Question: I am designing a chat application just like web whatsapp.
I have a class named as where the messages are displayed and I have another class named as where the user can enter the message whatever he or she wants to send.
Now, what my question is how to make it dynamic?
(i.e if user enters some text in the chattext input tag and hits enter then the entered text should be displayed in the chat-body class.

'''
<div class="chatbody">
<div class="chatlogs">
<div class="chatm self">
<p class="chat-message">Hi rishabh<br><time style="color: gray;float: right">10.00</time></p>
</div>
<br>
<div class="chatm friend">
<p class="chat-message">Hi nishant<br><time style="color: gray;float: right">10.00</time></p>
</div>
<br>
<div class="chatm self">
<p class="chat-message">how r u<br><time style="color: gray;float: right">10.00</time></p>
</div>
<br>
<div class="chatm friend">
<p class="chat-message">thk hain, tm sunao..?<br><time style="color: gray;float: right">10.00</time></p>
</div>
<br>
<div class="chatm self">
<p class="chat-message">Hm v thk hain<br><time style="color: gray;float: right">10.00</time></p>
</div>
<br>
<div class="chatm friend">
<p class="chat-message">Aur kya ho rha h<br><time style="color: gray;float: right">10.00</time></p>
</div>
<br>
<div class="chatm self">
<p class="chat-message">Just chiling...tm kya kr rhe??<br><time style="color: gray;float: right">10.00</time></p>
</div>
<br>
<div class="chatm friend">
<p class="chat-message">Kch v nai..baithe hun<br><time style="color: gray;float: right">10.00</time></p>
</div>
<br>
<div class="chatm self">
<p class="chat-message">Aur btao kch naya<br><time style="color: gray;float: right">10.00</time></p>
</div>
<br>
<div class="chatm friend">
<p class="chat-message">Sb wai kch naya nai<br><time style="color: gray;float: right">10.00</time></p>
</div>
<br>
<div class="chatm self">
<p class="chat-message">haha..same here<br><time style="color: gray;float: right">10.00</time></p>
</div>
<br>
<div class="chatm friend">
<p class="chat-message">haha..same here<br><time style="color: gray;float: right">10.00</time></p>
</div>
<br>
<div class="chatm self">
<p class="chat-message">I cannot even imagine where I would be today were it not for that handful of friends who have given me a heart full of joy. Let's face it, friends make life a lot more fun<br><time style="color: gray;float: right">10.00</time></p>
</div>
<br>
</div>
</div>
<div class="chattext">
<i style="color:gray;font-size: 24px;padding-left: 5px;padding-right: 5px;" class="fa fa-smile-o" aria-hidden="true"></i>
<input type="text" name="" placeholder="Type a message">
<i style="color:gray;font-size: 27px;padding-left: 20px;" class="fa fa-microphone" aria-hidden="true"></i>
</div>
'''
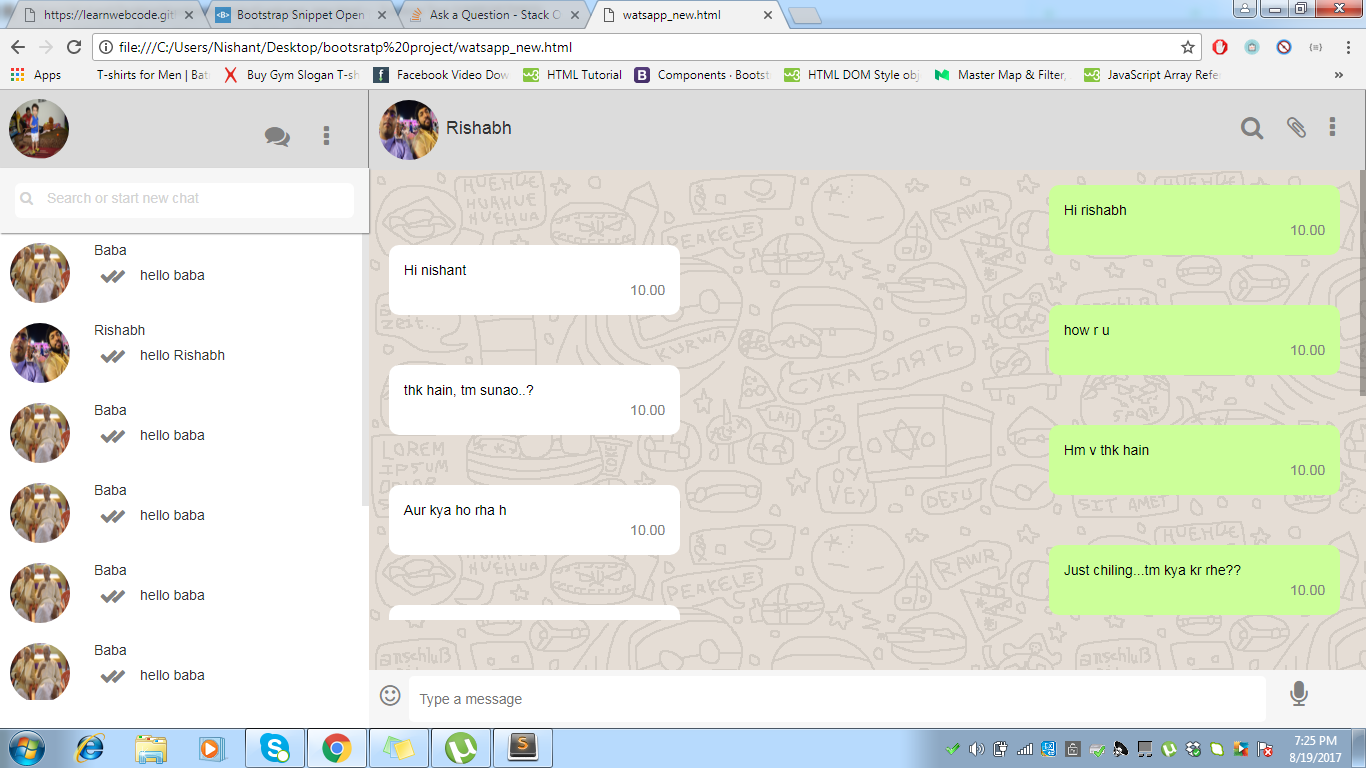
Answer: '''
$('#input_field_id').bind("enterKey",function(e){
//do stuff here
});
$('#input_field_id').keyup(function(e){
if(e.keyCode == 13)
{
$(this).trigger("enterKey");
}
});
'''